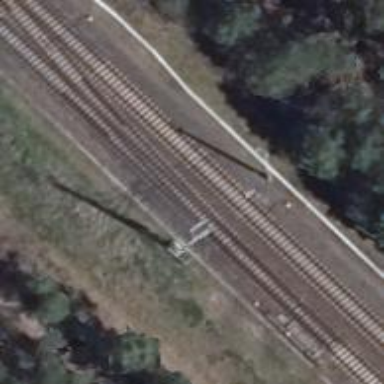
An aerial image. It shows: Railway switch with the turnout side on the right.